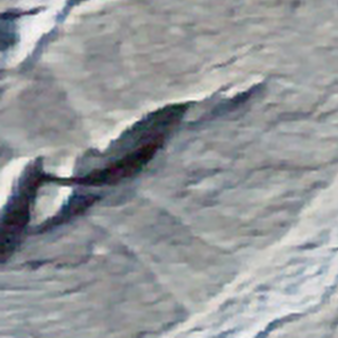
Label: other